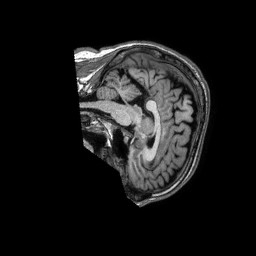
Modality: T1w
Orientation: sagittal
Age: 56
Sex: male
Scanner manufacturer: philips
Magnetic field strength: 1.5 T
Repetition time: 0.007088 s
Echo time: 0.003205 s